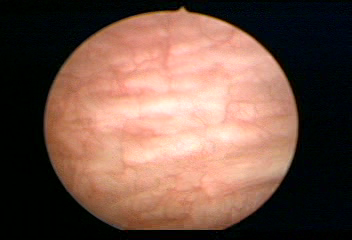
Modality: WLC
Class: Normal mucosa
Bladder cancer association: No